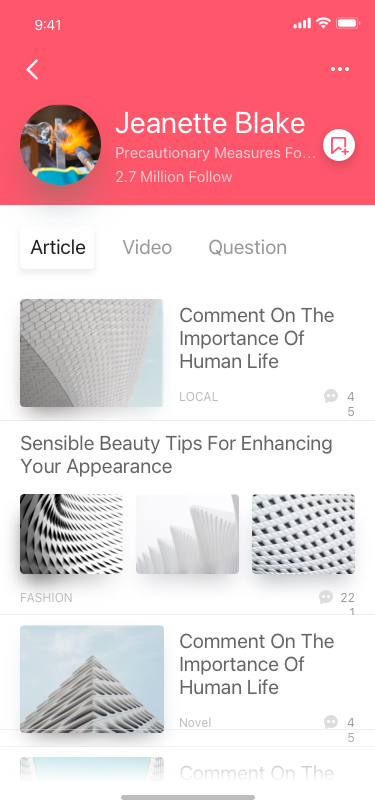
Text in this UI design:
Article
Video
Question
Comment On The Importance Of Human Life
LOCAL
45
Sensible Beauty Tips For Enhancing Your Appearance
221
FASHION
Comment On The Importance Of Human Life
Novel
45
Comment On The Importance Of Human Life
Jeanette Blake
Precautionary Measures Fo…
2.7 Million Follow
Say something…